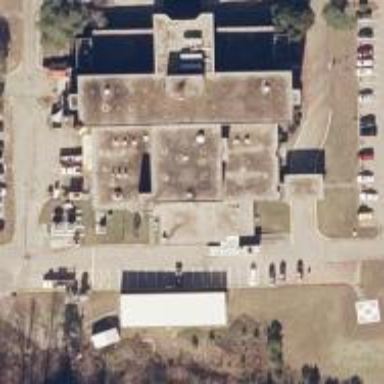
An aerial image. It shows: Healthcare facility identified as hospital.